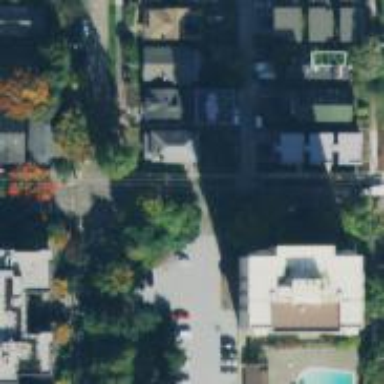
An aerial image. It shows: Residential road with separate sidewalk.